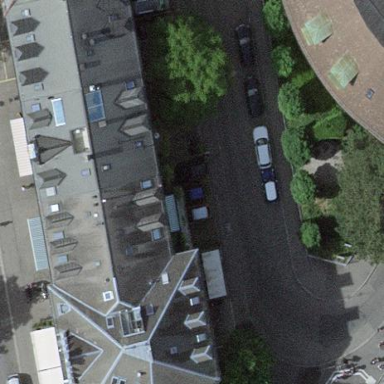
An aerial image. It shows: Gabled apartment building with roofs oriented across.